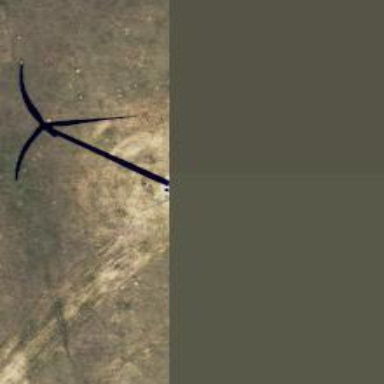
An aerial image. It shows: Wind generator powered by wind. The generator type is horizontal axis and it uses wind turbines.